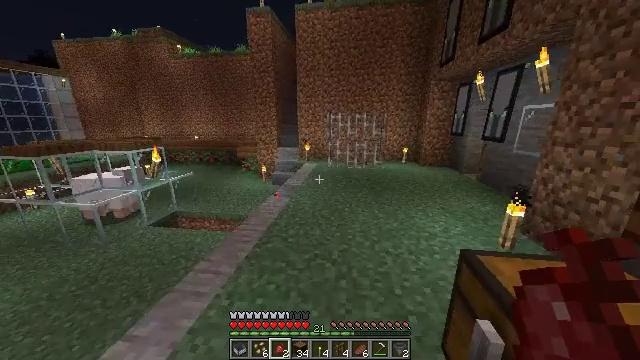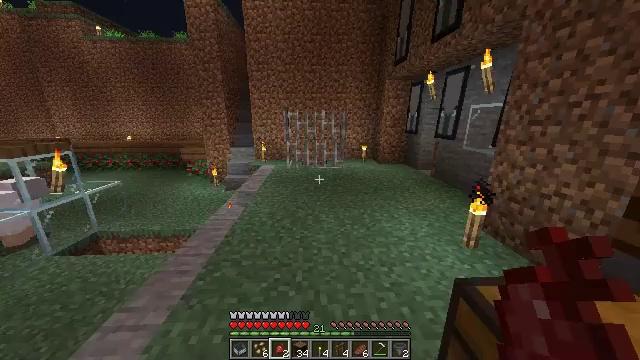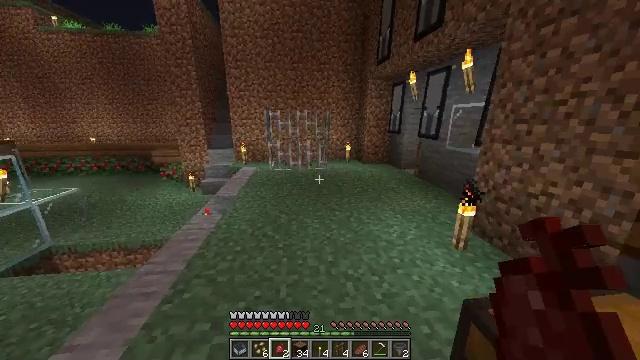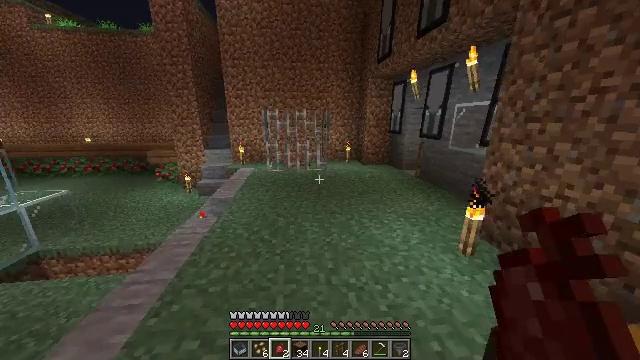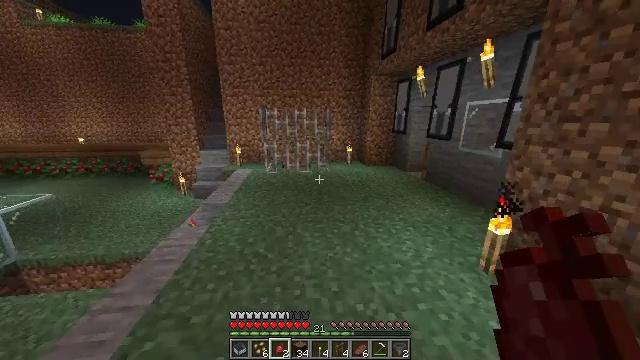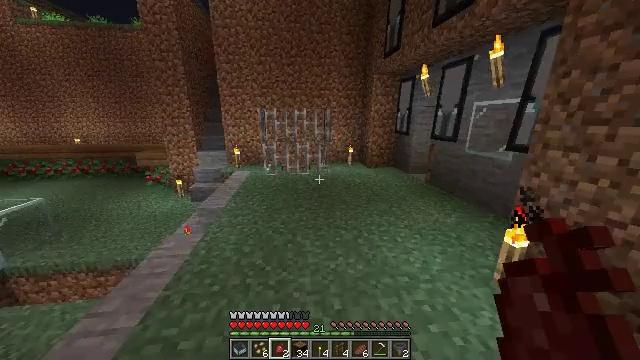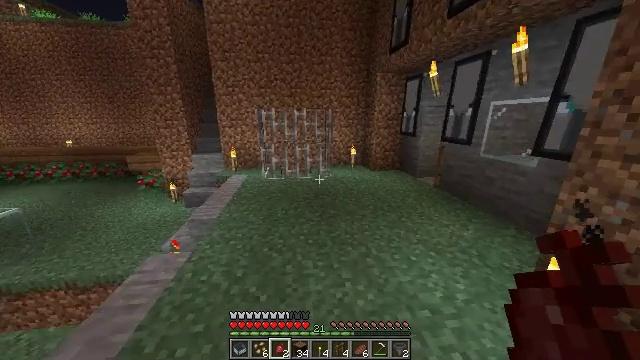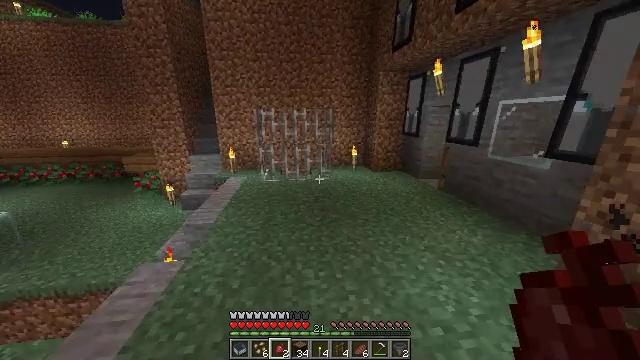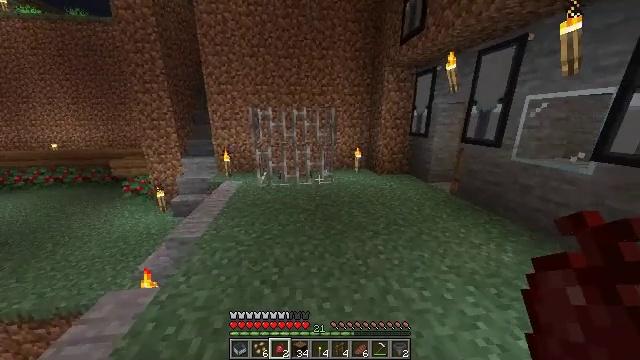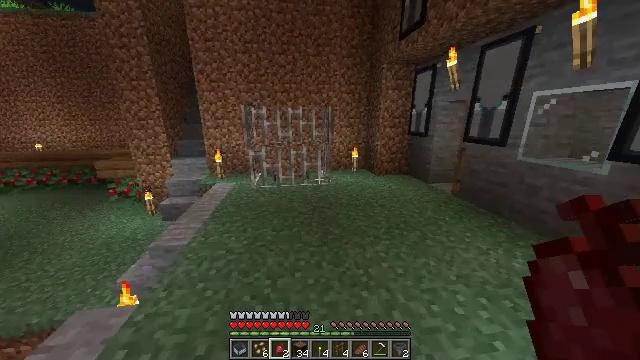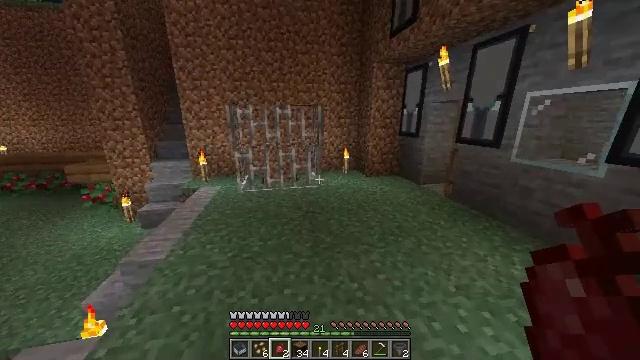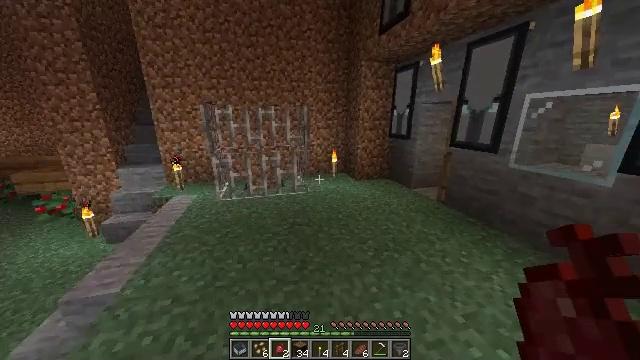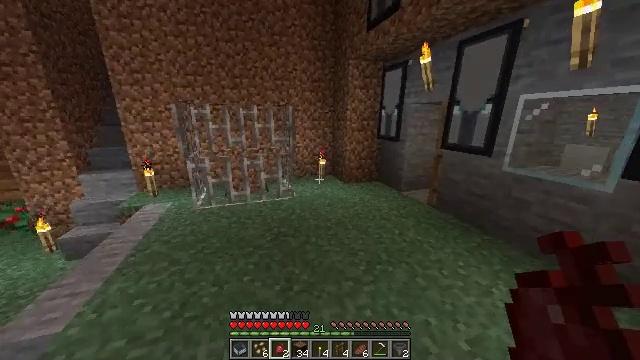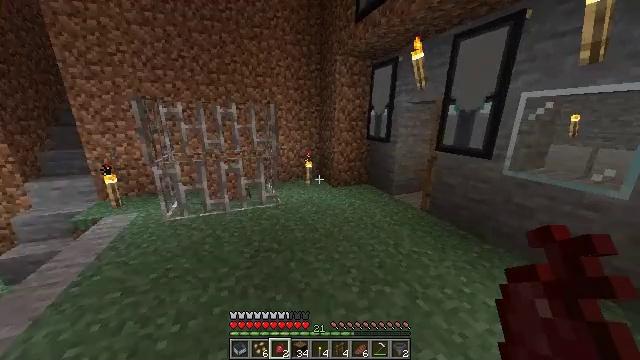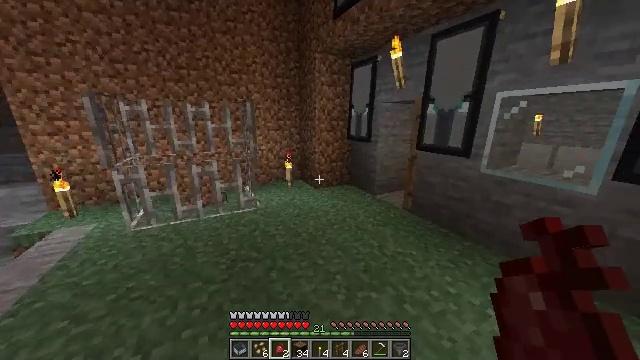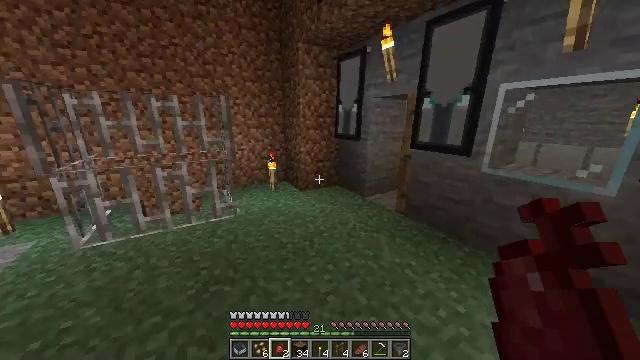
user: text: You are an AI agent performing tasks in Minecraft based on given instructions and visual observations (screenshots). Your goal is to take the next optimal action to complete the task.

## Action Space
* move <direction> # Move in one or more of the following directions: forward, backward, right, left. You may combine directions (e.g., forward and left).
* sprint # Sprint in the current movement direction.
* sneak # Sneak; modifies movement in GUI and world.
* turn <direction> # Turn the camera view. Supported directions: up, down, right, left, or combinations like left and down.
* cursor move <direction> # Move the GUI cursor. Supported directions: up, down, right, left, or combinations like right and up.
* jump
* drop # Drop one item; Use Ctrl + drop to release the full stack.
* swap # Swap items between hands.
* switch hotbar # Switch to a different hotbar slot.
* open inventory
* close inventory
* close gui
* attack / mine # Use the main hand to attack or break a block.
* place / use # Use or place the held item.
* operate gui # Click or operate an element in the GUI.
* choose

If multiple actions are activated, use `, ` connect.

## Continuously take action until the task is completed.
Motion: motion action
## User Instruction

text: Harvest beetroots from the farm.
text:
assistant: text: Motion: move forward, sprint, turn right
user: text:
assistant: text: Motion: move forward, turn right
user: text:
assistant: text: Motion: move forward
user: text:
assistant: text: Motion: move forward
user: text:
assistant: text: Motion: move forward
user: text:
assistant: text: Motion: move forward
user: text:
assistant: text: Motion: move forward
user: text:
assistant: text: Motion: move forward, sprint
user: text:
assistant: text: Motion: move forward, sprint, turn right
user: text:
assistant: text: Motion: move forward, sprint, turn right
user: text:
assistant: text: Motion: move forward, sprint, turn right
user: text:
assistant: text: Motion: move forward, turn right
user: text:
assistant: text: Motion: move forward, turn right
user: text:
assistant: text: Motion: move forward, turn right
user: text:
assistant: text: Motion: move forward, turn right
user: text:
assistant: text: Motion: move forward, turn right
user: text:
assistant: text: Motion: move forward, turn right
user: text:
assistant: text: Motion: move forward, turn right
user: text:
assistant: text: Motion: move forward, turn right
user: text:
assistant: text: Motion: move forward
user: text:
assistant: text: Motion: move forward
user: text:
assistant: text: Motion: move forward
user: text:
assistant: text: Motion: move forward
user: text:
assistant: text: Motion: move forward, turn up
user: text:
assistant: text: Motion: move forward, turn right
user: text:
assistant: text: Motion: move forward, turn right and down
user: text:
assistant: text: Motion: move forward, turn right and down
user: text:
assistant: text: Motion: move forward, turn right and down
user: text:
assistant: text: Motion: move forward, turn right and down
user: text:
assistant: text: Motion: move forward, turn right and down